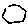
Label: hexagon